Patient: sex M, age 50
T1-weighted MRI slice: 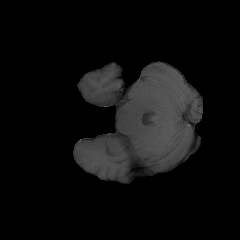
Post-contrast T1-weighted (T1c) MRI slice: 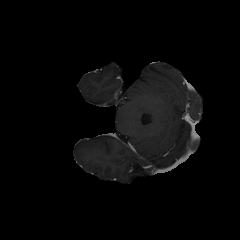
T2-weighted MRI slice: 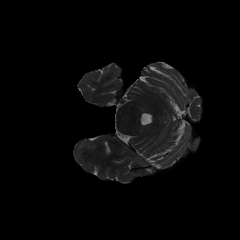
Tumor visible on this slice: no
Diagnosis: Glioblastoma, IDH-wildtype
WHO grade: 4